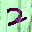
Label: 2